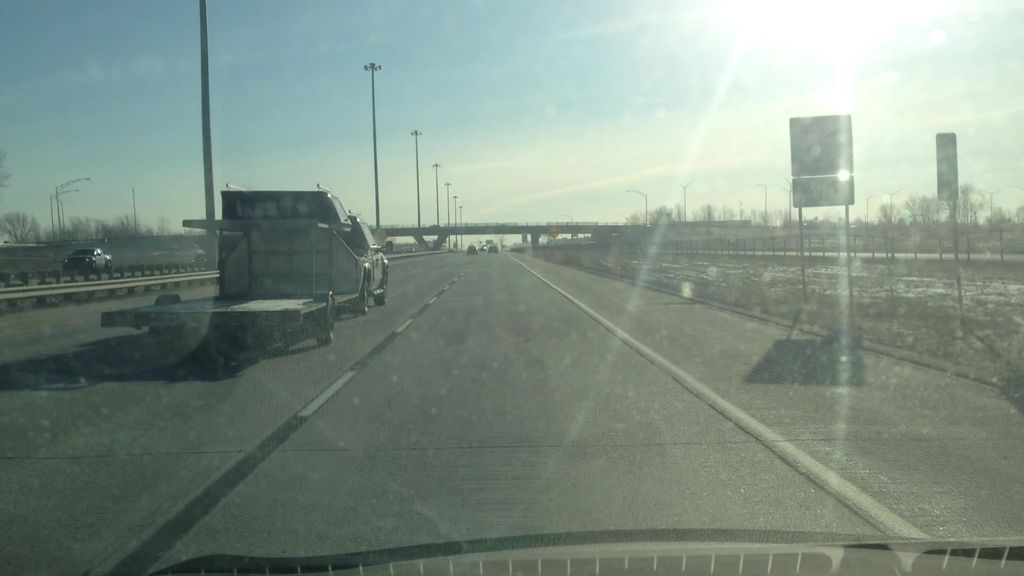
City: montreal